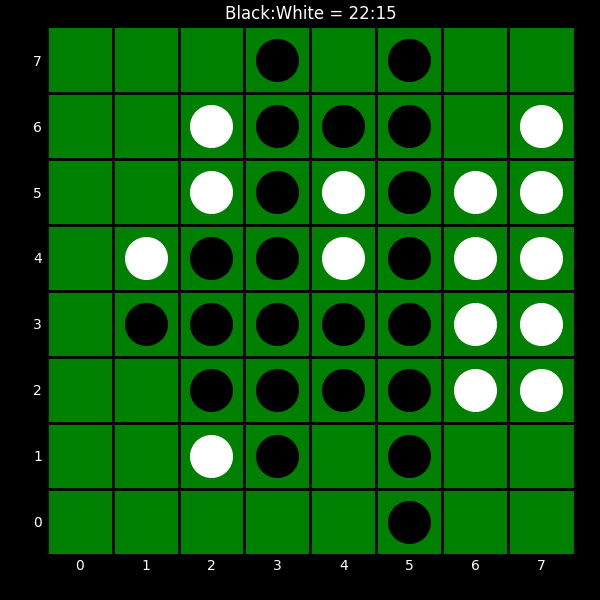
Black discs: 22
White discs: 15